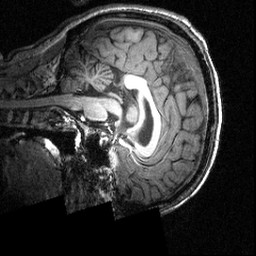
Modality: T1w
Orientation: sagittal
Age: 28
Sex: male
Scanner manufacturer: siemens
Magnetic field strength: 3.951 T
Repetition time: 1.5 s
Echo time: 0.00335 s